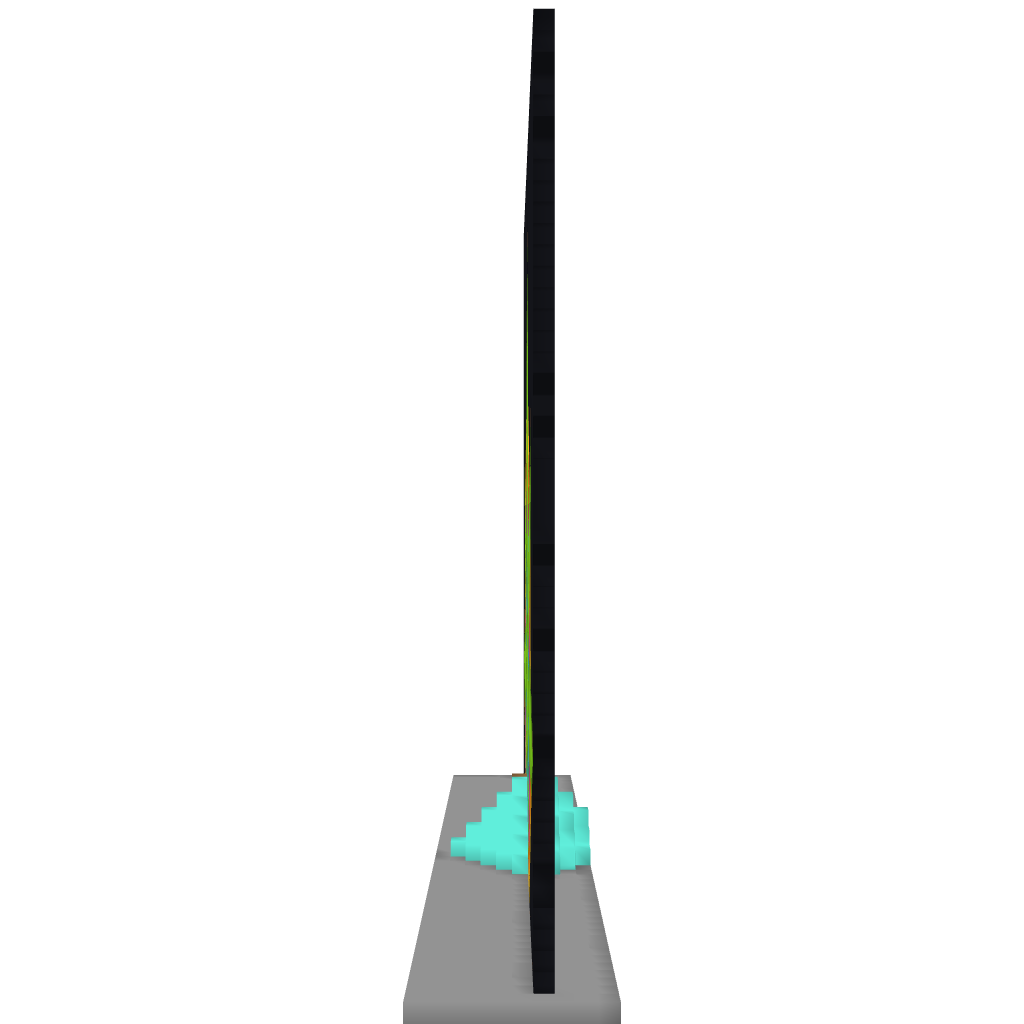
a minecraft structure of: Sly's Leaf